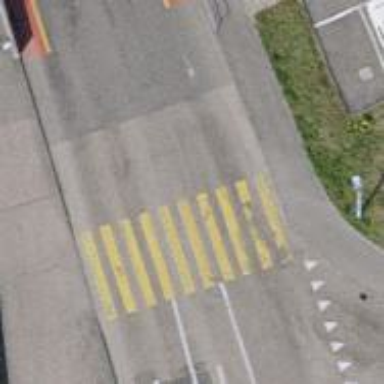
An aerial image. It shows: Marked crossing on asphalt footway.